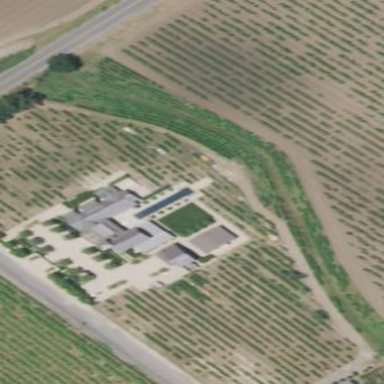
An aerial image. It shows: Vineyard where grapes are grown.